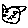
Label: cat